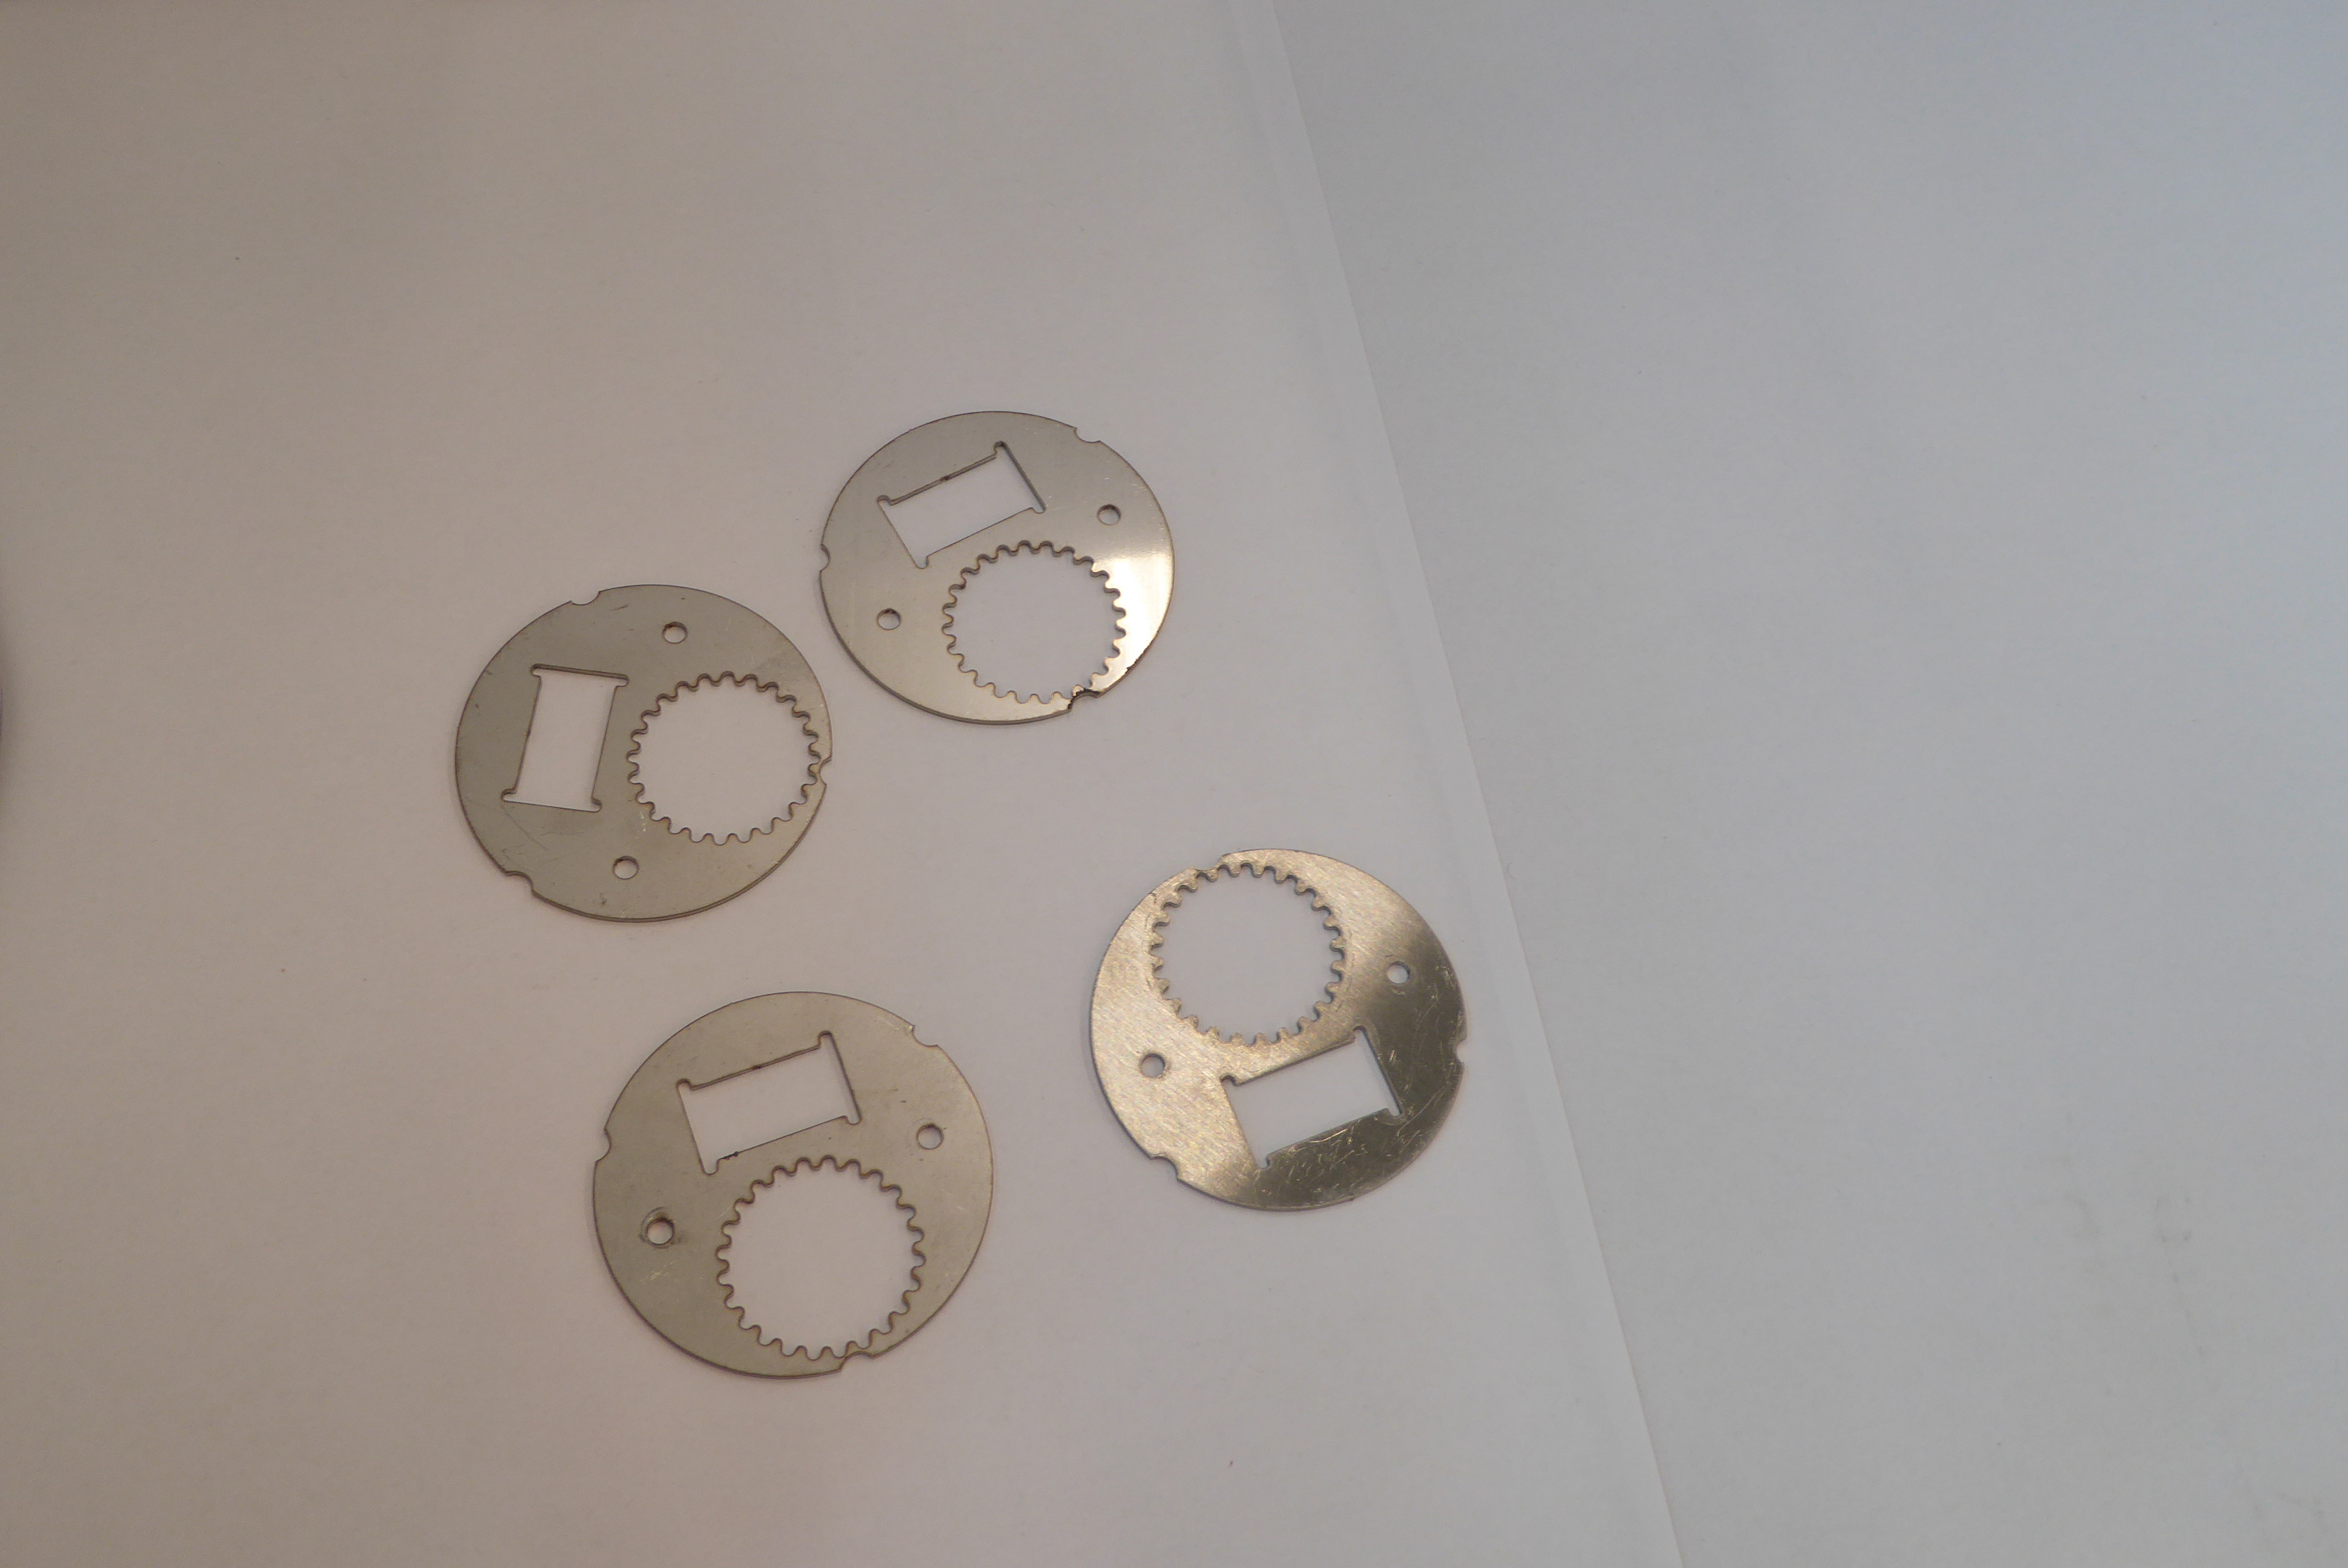
Label: Bottle Opener - Inlay